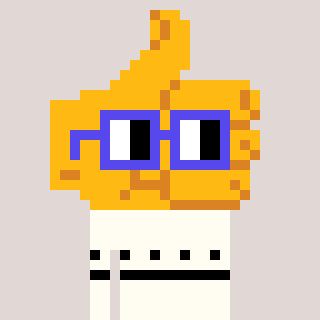
a pixel art character with square blue glasses, a thumbsup-shaped head and a grayscale-colored body on a warm background